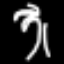
Label: palm tree